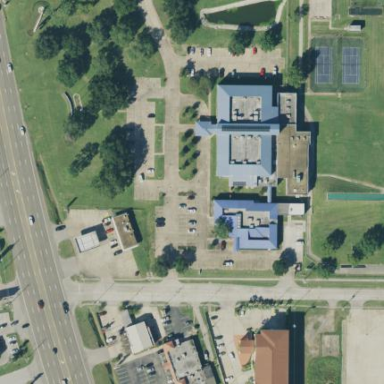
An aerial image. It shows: Healthcare clinic.